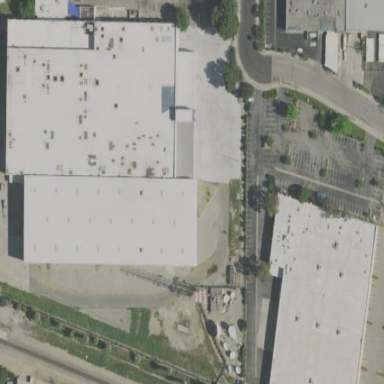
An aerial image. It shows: Industrial building.